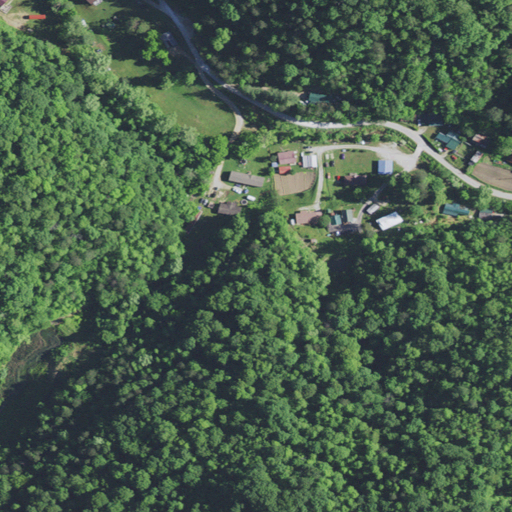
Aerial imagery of valley in Kentucky named Turnippatch Hollow containing deciduous forest, mixed forest, low intensity development, pasture, medium intensity development, and open development